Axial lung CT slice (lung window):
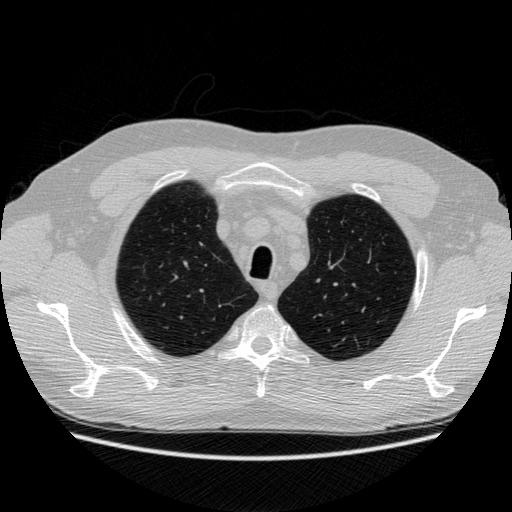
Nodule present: no